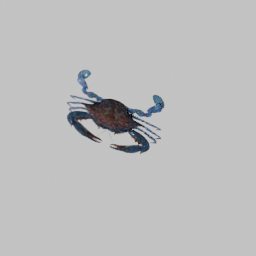
Label: animals